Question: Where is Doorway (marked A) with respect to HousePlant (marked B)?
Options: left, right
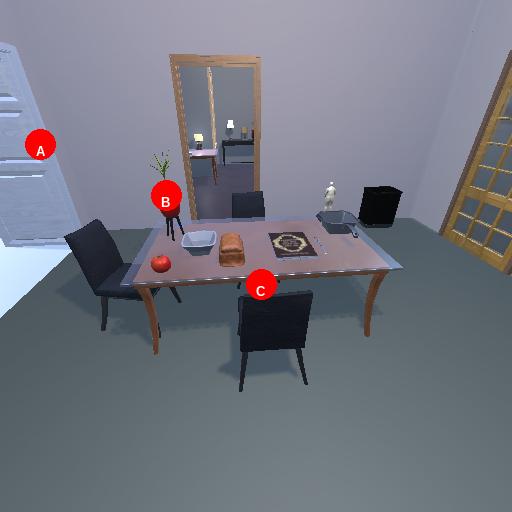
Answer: left